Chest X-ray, PA view. Patient: 48 years old, sex F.
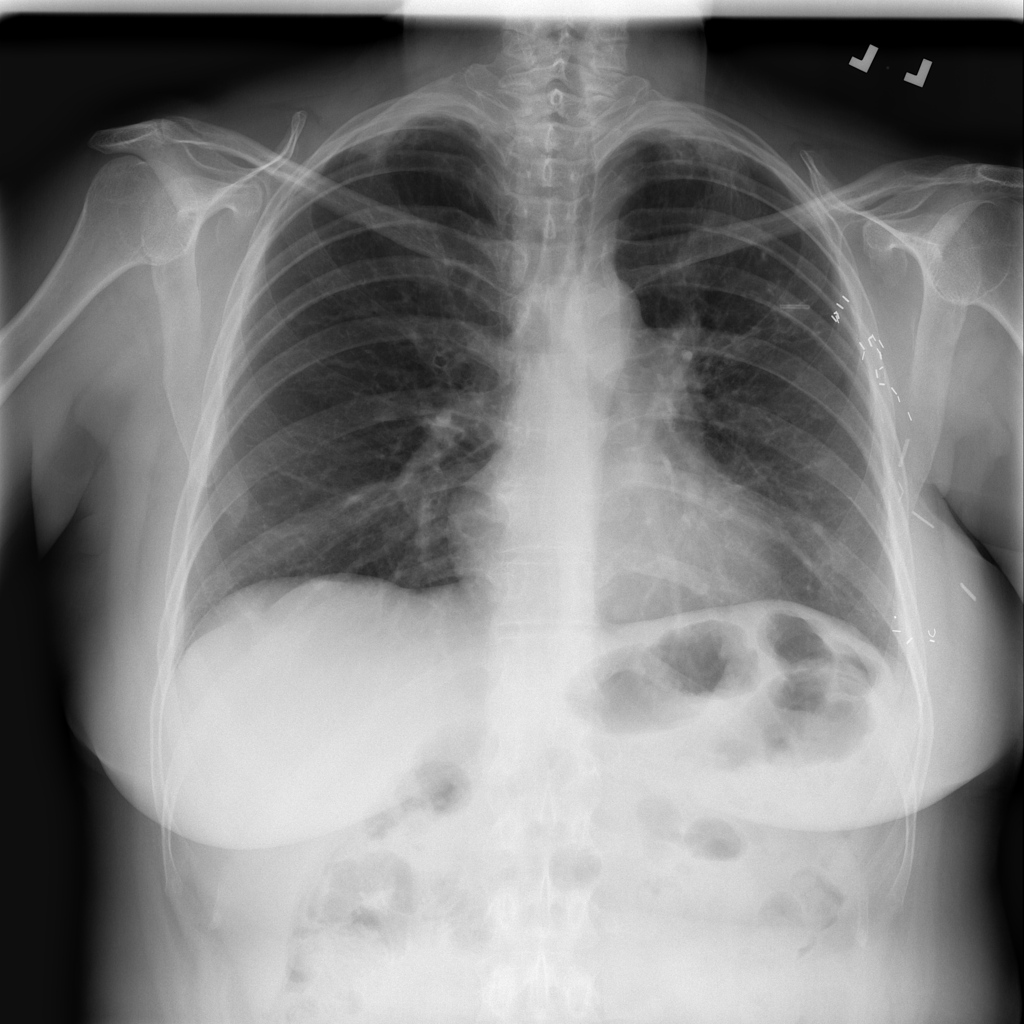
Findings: No Finding